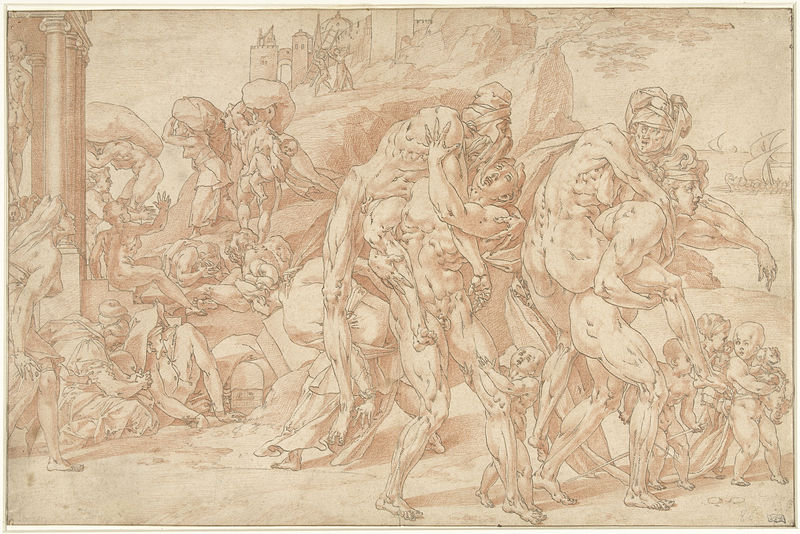
Titel: Gevolgen van de eerbied van de kinderen
Künstler: Rosso Fiorentino
Standort: Amsterdam
Institution: Rijksmuseum
Schlagwörter: akt, berg, kampf, nackt, frauen, menschen, mädchen, braun, brust, busen, frau, kreide, männer, pastell, skizze, säulen, zeichnung, gebäude, rot, tuch, alt, tragen, haare, lange haare, kind, arbeit, kinder, buben, leiter, weib, muskeln, burg, bub, leid, muskel, hunger, dorisch, kranke, rötel, schwere, paare, burgtor, sklaverei